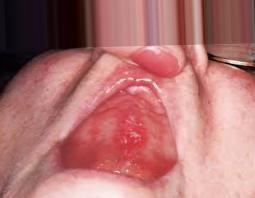
Condition: Mouth Ulcer